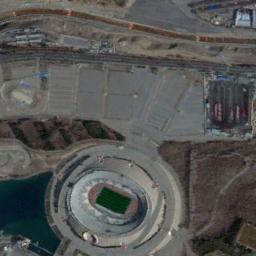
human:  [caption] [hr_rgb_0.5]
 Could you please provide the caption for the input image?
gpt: The circular stadium is built on a concrete floor next to the river .

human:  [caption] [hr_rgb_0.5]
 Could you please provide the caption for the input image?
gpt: There is a vacant lot next to the stadium .

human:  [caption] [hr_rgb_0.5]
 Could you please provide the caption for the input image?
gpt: This rectangular stadium has dense residential areas on one side .

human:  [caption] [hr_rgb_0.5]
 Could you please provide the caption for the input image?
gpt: The stadium is on the bare land next to a river .

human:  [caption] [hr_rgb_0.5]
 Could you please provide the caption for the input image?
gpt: The stadium is beside a lake .